Question: In Android DatePicker, in some OS it shows Month as "Jan, Feb, Mar...Dec", on other it shows as 1,2,3..12
Is there a way to make it consistent througthout so that it should display 1,2,3.. 12 always as month?
Reason for displaying 1,2,3..12 instead of string is the localization support for various kind of languages.
Also is it advisable to do so?
Thanks.

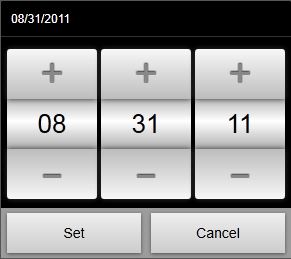
Answer: '''
<?xml version="1.0" encoding="utf-8"?>
<LinearLayout xmlns:android="http://schemas.android.com/apk/res/android"
android:layout_width="fill_parent"
android:layout_height="fill_parent"
android:orientation="vertical" >
<Button
android:id="@+id/btnChangeDate"
android:layout_width="wrap_content"
android:layout_height="wrap_content"
android:text="Change Date" />
<TextView
android:id="@+id/lblDate"
android:layout_width="wrap_content"
android:layout_height="wrap_content"
android:text="Current Date (April-10-2012): "
android:textAppearance="?android:attr/textAppearanceLarge" />
<TextView
android:id="@+id/tvDate"
android:layout_width="wrap_content"
android:layout_height="wrap_content"
android:text=""
android:textAppearance="?android:attr/textAppearanceLarge" />
<DatePicker
android:id="@+id/dpResult"
android:layout_width="wrap_content"
android:layout_height="wrap_content" />
</LinearLayout>
'''
Date picker class
'''
import java.util.Calendar;
import java.util.Locale;
import com.datepicker.R.string;
import android.app.Activity;
import android.app.DatePickerDialog;
import android.app.Dialog;
import android.os.Bundle;
import android.text.format.DateFormat;
import android.view.View;
import android.view.View.OnClickListener;
import android.widget.Button;
import android.widget.DatePicker;
import android.widget.TextView;
public class DatepickerActivity extends Activity {
private TextView tvDisplayDate;
private DatePicker dpResult;
private Button btnChangeDate;
private int year;
private int month;
private int day;
private String str;
public static long UTC (int year, int month, int day, int hour, int minute, int second) {
return 1;
}
static final int DATE_DIALOG_ID = 999;
//private static final int August =4;
@Override
public void onCreate(Bundle savedInstanceState) {
super.onCreate(savedInstanceState);
setContentView(R.layout.main);
setCurrentDateOnView();
addListenerOnButton();
}
// display current date
public void setCurrentDateOnView() {
tvDisplayDate = (TextView) findViewById(R.id.tvDate);
dpResult = (DatePicker) findViewById(R.id.dpResult);
final Calendar c = Calendar.getInstance();
year = c.get(Calendar.YEAR);
month = c.get(Calendar. MONTH);
day = c.get(Calendar.DAY_OF_MONTH);
// str=c.getDisplayName(c.MONTH, 2, Locale.US);
// set current date into textview
tvDisplayDate.setText(new StringBuilder()
// Month is 0 based, just add 1
.append(month + 1).append("-").append(day).append("-")
.append(year).append(" "));
// set current date into datepicker
dpResult.init(year, month, day, null);
}
public void addListenerOnButton() {
btnChangeDate = (Button) findViewById(R.id.btnChangeDate);
btnChangeDate.setOnClickListener(new OnClickListener() {
public void onClick(View v) {
showDialog(DATE_DIALOG_ID);
}
});
}
@Override
protected Dialog onCreateDialog(int id) {
switch (id) {
case DATE_DIALOG_ID:
// set date picker as current date
return new DatePickerDialog(this, datePickerListener,year, month,day);
}
return null;
}
private DatePickerDialog.OnDateSetListener datePickerListener = new DatePickerDialog.OnDateSetListener() {
// when dialog box is closed, below method will be called.
public void onDateSet(DatePicker view, int selectedYear,int selectedMonth, int selectedDay) {
year = selectedYear;
month = selectedMonth;
day = selectedDay;
// set selected date into textview
tvDisplayDate.setText(new StringBuilder().append(str + 1)
.append("-").append(day).append("-").append(year)
.append(" "));
// set selected date into datepicker also
dpResult.init(year, month, day, null);
}
};
'''
}